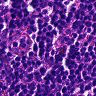
Metastatic tissue present: no